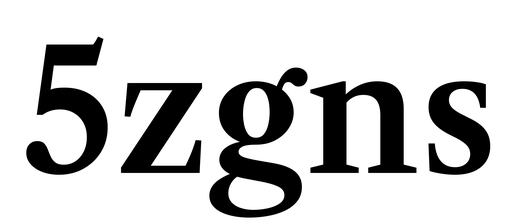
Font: LibreCaslonText_SemiBold